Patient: sex F, age 39
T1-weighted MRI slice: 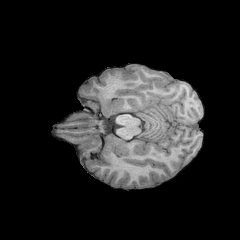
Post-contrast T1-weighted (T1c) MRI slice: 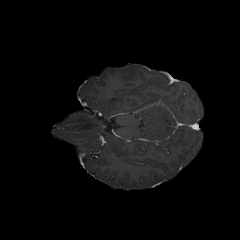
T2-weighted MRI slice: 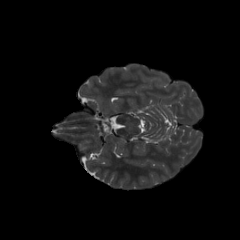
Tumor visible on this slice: no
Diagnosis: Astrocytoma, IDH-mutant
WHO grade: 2